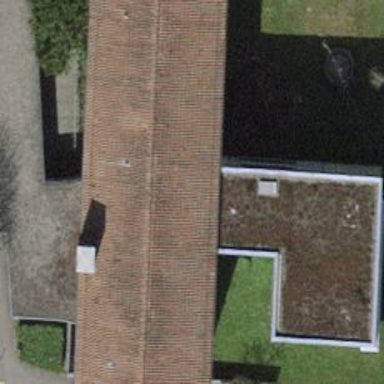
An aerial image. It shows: School building.